Field crop: maize
Growth stage: 2
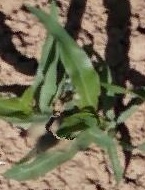
Species: maize